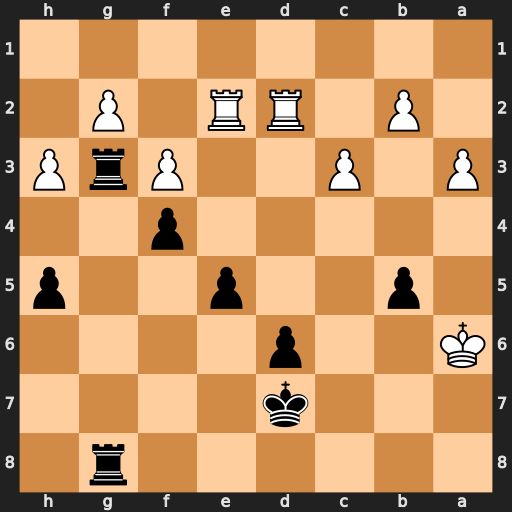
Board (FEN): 6r1/3k4/K2p4/1p2p2p/5p2/P1P2PrP/1P1RR1P1/8
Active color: b
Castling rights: -
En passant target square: -
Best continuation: Kc6 Ka5 Kc5 b4+ Kc6 Rxd6+ Kxd6